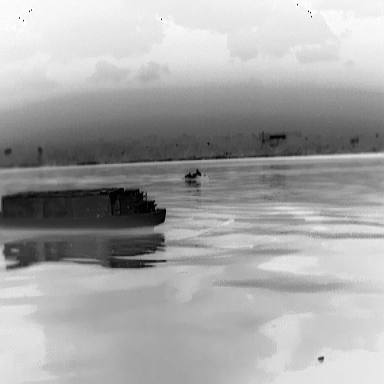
There are two objects shown in the infrared image, including a fishing_boat, and a warship.